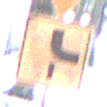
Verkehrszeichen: VerlaufVorfahrtsstrasse10
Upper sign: VorfahrtGewaehren
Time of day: Night
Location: Outdoor (Urban)
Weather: Overcast
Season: Winter
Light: Artificial